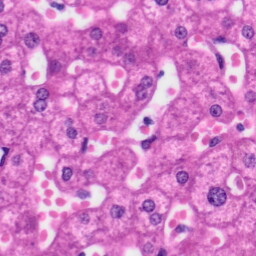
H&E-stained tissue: Liver